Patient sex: F
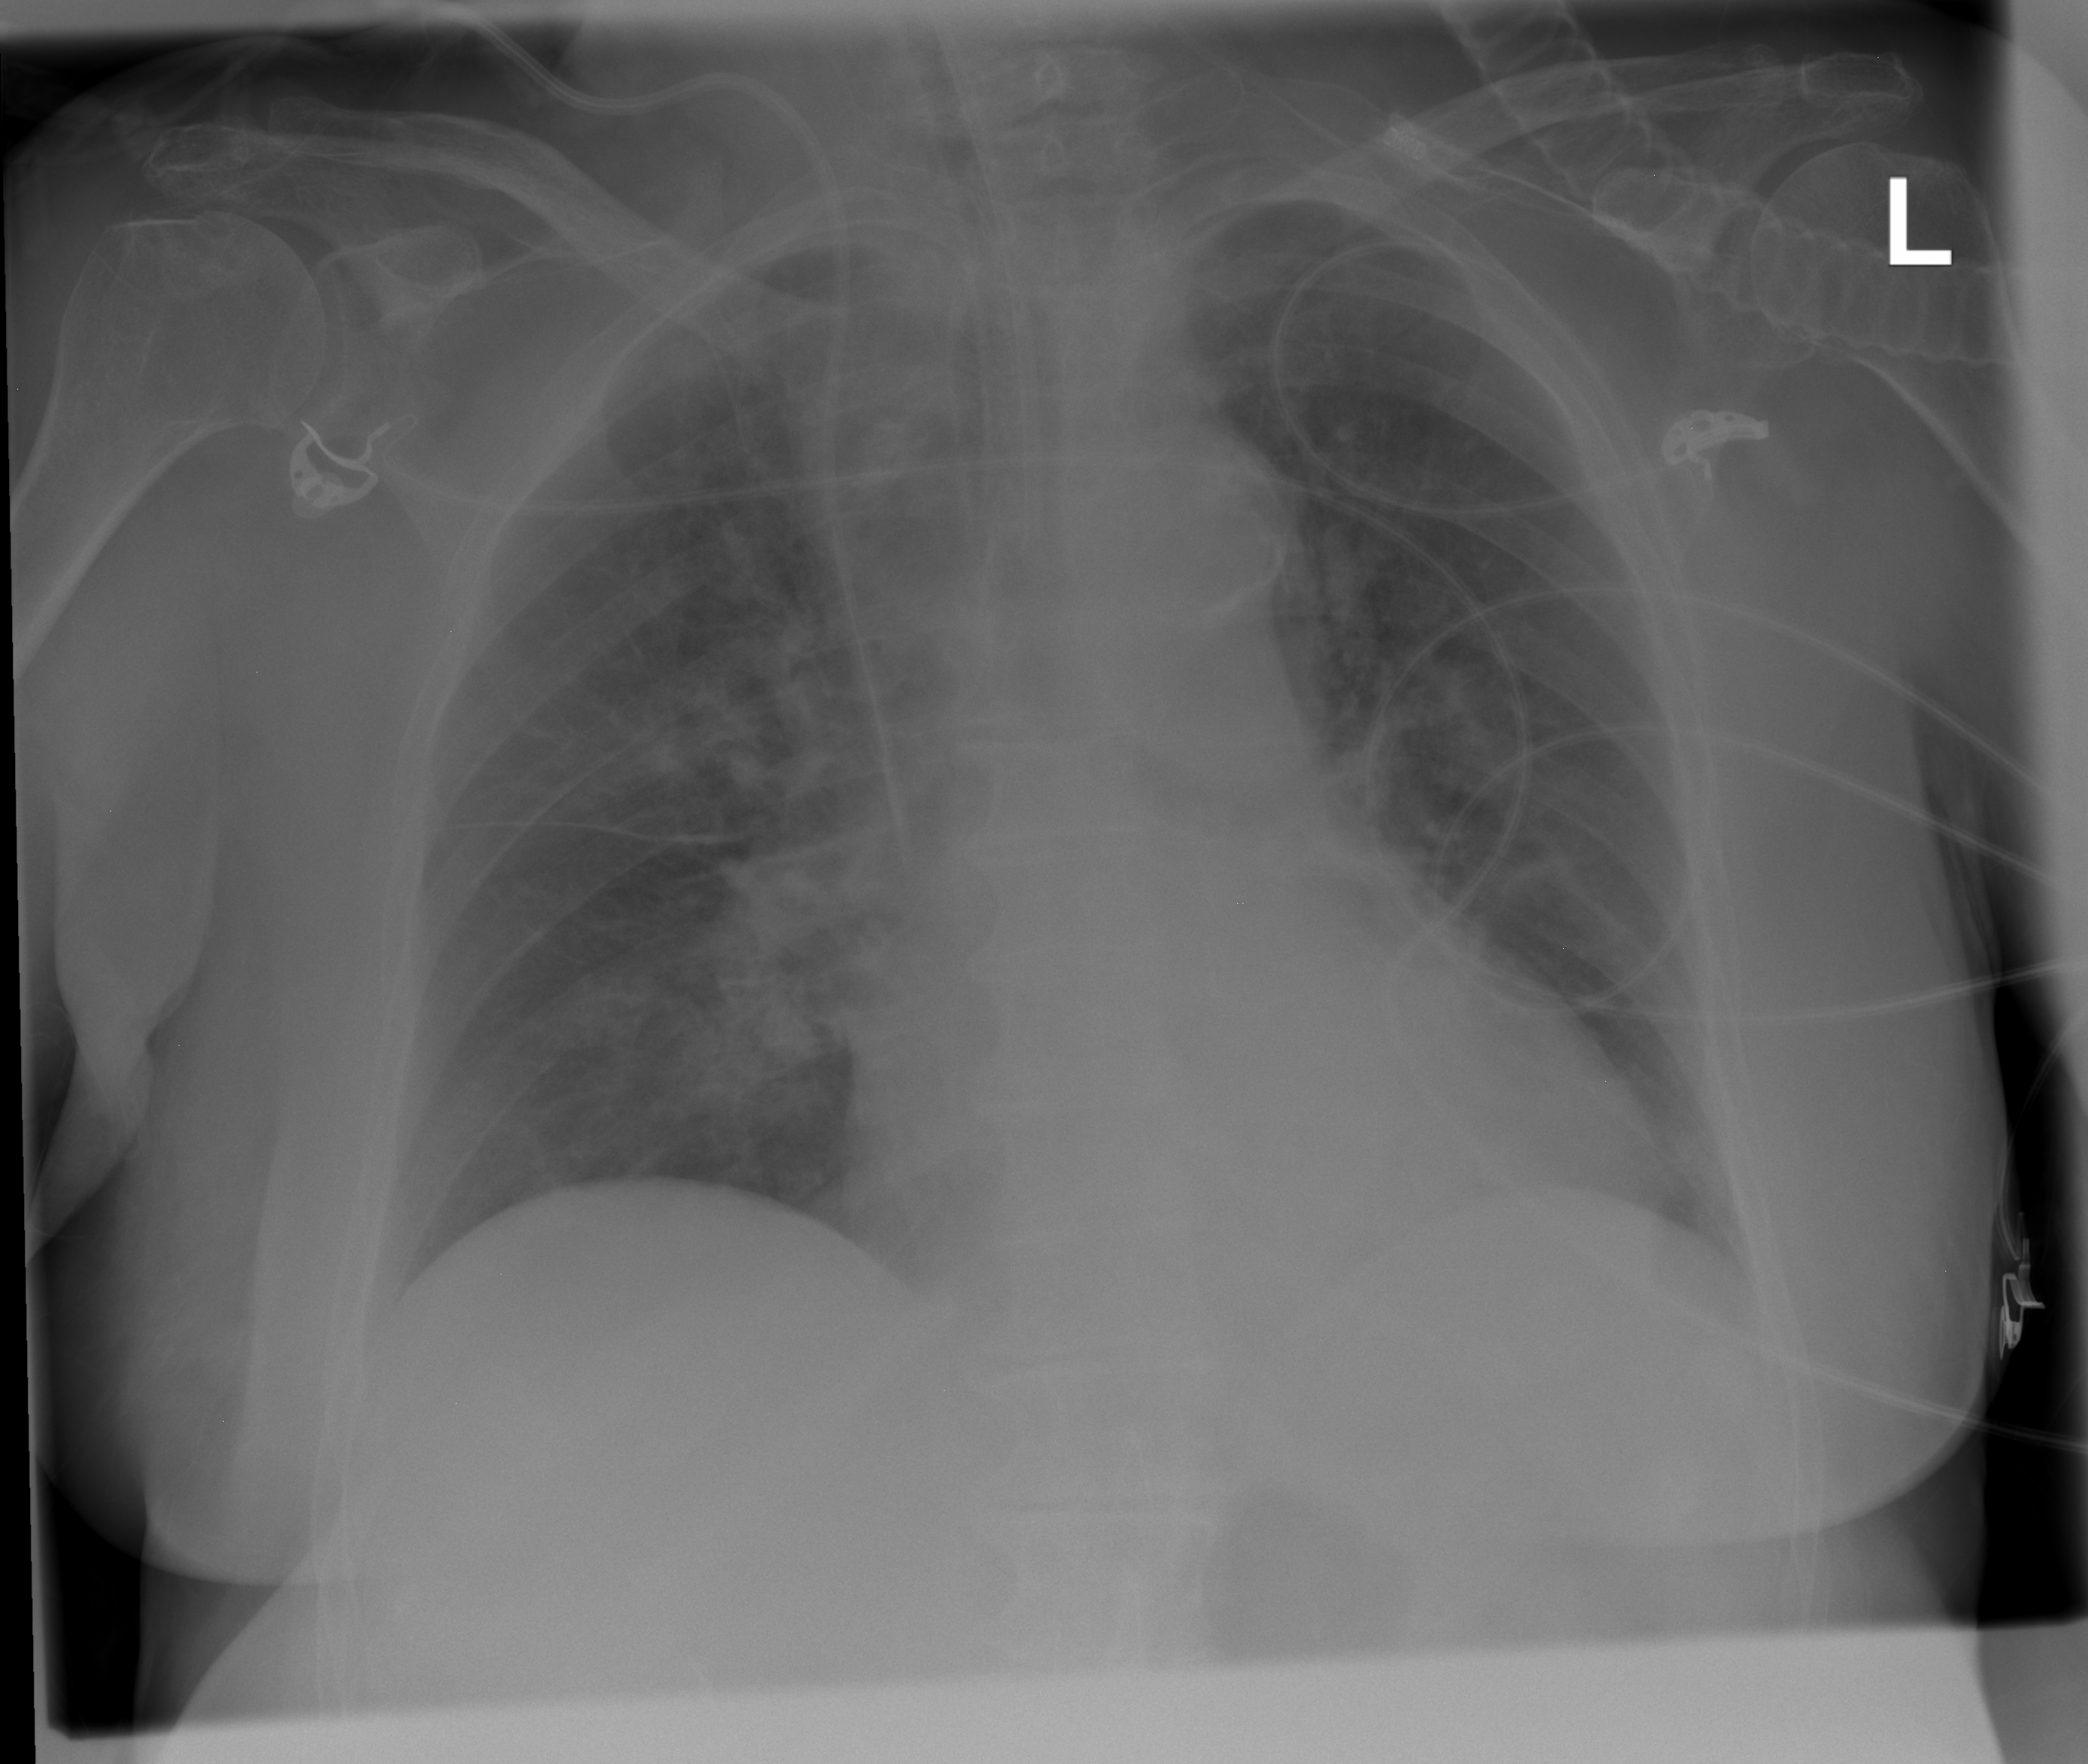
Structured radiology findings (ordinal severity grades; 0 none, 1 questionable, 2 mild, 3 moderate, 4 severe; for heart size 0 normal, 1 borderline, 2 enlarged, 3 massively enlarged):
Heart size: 0
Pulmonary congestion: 2
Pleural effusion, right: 0
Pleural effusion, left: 0
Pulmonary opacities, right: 0
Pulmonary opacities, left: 0
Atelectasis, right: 0
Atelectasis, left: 0